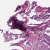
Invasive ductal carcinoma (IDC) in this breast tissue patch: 0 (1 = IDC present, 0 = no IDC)